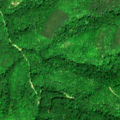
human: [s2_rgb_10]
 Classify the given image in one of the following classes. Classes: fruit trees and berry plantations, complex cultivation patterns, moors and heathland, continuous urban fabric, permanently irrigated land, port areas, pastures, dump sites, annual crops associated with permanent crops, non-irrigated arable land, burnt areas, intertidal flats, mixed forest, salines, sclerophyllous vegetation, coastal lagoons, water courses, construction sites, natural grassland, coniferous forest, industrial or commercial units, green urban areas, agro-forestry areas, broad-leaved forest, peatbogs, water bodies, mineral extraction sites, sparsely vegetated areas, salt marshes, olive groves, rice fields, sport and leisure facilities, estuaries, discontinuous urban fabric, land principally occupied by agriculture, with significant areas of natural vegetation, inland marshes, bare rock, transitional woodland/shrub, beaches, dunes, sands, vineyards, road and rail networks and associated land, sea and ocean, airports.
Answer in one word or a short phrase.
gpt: broad-leaved forest, mixed forest